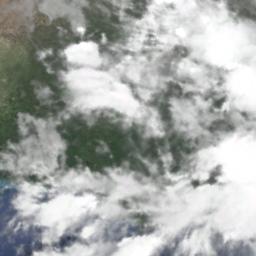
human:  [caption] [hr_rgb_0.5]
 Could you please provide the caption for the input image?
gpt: A little white cloud floated above the blue figure .

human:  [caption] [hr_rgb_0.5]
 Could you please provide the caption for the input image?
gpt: The stratus clouds are located above the sea and the land covered by some vegetation .

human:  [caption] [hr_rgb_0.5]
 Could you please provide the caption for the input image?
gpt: The white cloud is above green land and blue sea .

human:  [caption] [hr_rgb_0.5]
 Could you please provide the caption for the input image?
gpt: Large fluffy white clouds on green land and blue sea .

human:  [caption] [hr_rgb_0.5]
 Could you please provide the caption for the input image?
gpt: There are many thick white clouds over a sea shore .